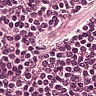
Metastatic tissue present: no